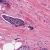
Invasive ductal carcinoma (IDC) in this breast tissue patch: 0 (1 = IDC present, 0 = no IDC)